Question: My data looks like below.

How can I find missing date range from ss table.
I want to find missing(ss date range) date range between .
for example above.
'''
2014-07-01 to 2014-07-06
2014-07-18 to 2014-07-30.
'''
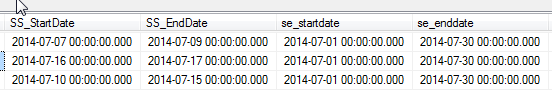
Answer: There may be a simpler way to do this, but often when trying to find missing numbers/dates you need to create those numbers/dates then 'LEFT JOIN' to your existing data to find what is missing. You can create the dates in question with a recursive cte:
'''
WITH cal AS (SELECT CAST('2014-07-01' AS DATE) dt
UNION ALL
SELECT DATEADD(DAY,1,dt)
FROM cal
WHERE dt < '2014-07-30')
SELECT *
FROM cal
'''
Then, you 'LEFT JOIN' to your table to get a list of missing dates:
'''
WITH cal AS (SELECT CAST('2014-07-01' AS DATE) dt
UNION ALL
SELECT DATEADD(DAY,1,dt)
FROM cal
WHERE dt < '2014-07-30')
SELECT DISTINCT cal.dt
FROM cal
LEFT JOIN YourTable a
ON cal.dt BETWEEN CAST(SS_StartDate AS DATE) AND CAST(SS_EndDate AS DATE)
WHERE a.SS_StartDate IS NULL
'''
Then you need to find out whether or not consecutive rows belong in the same range, or if they have a gap between them, using 'DATEDIFF()' and 'ROW_NUMBER()':
'''
WITH cal AS (SELECT CAST('2014-07-01' AS DATE) dt
UNION ALL
SELECT DATEADD(DAY,1,dt)
FROM cal
WHERE dt < '2014-07-30')
,dt_list AS (SELECT DISTINCT cal.dt
FROM cal
LEFT JOIN YourTable a
ON cal.dt BETWEEN CAST(SS_StartDate AS DATE) AND CAST(SS_EndDate AS DATE)
WHERE a.SS_StartDate IS NULL)
SELECT dt
,DATEDIFF(D, ROW_NUMBER() OVER(ORDER BY dt), dt) AS dt_range
FROM dt_list
'''
Then use 'MIN()' and 'MAX()' to get the ranges:
'''
WITH cal AS (SELECT CAST('2014-07-01' AS DATE) dt
UNION ALL
SELECT DATEADD(DAY,1,dt)
FROM cal
WHERE dt < '2014-07-30')
,dt_list AS (SELECT DISTINCT cal.dt
FROM cal
LEFT JOIN YourTable a
ON cal.dt BETWEEN CAST(SS_StartDate AS DATE) AND CAST(SS_EndDate AS DATE)
WHERE a.SS_StartDate IS NULL)
,dt_range AS (SELECT dt
,DATEDIFF(D, ROW_NUMBER() OVER(ORDER BY dt), dt) AS dt_range
FROM dt_list)
SELECT MIN(dt) AS BeginRange
,MAX(dt) AS EndRange
FROM dt_range
GROUP BY dt_range;
--OPTION (MAXRECURSION 0)
'''
Demo: <URL>
Note: If the range you're checking is more than 100 days you'll need to specify the 'MAXRECURSION', 0 means no limit.
Note2: If your 'SE' dates are intended to drive the complete date range, then change the 'cal' cte from fixed dates to queries using 'MIN()' and 'MAX()' respectively.